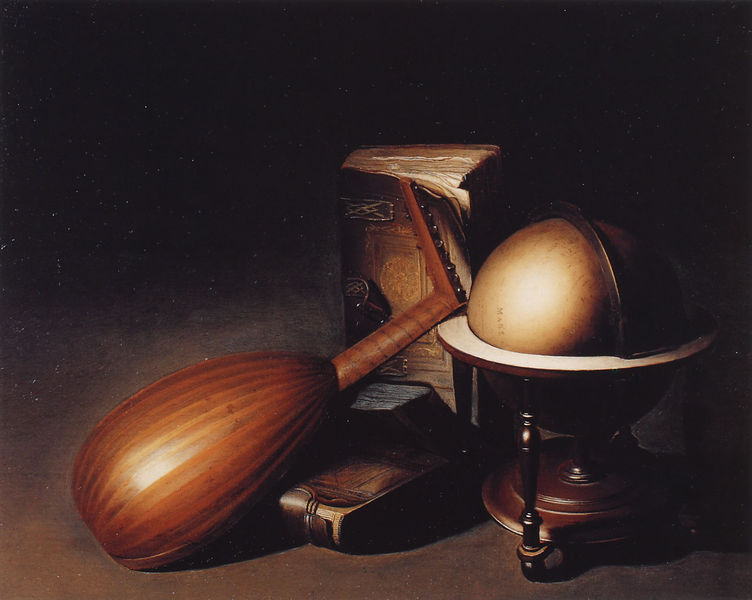
Titel: Globus,Bücher und Laute
Künstler: Gerrit Dou
Institution: Montreal, Mr. und Mrs. Michal Hornstein
Schlagwörter: blätter, dunkel, schatten, ocker, braun, grau, hell, holz, licht, rücken, tisch, instrument, erde, boden, gitarre, musik, stilleben, stillleben, bücher, papier, cello, kahl, klein, musikinstrument, knöpfe, schnalle, buch, seite, kugel, einband, geige, saite, karte, foliant, ledereinband, seiten, leder, licht schatten, landkarte, laute, mandoline, saiten, globus, welt, kart, weltkugel, folianten, seiteninstrument, akzente, glob, akzentuiert